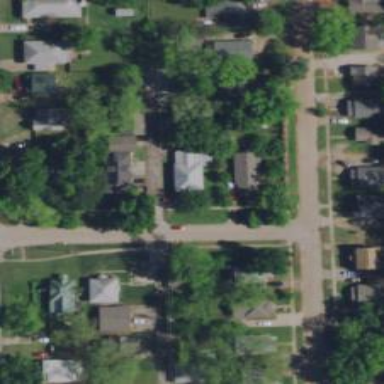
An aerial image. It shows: Alleyway designated as service road.